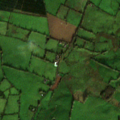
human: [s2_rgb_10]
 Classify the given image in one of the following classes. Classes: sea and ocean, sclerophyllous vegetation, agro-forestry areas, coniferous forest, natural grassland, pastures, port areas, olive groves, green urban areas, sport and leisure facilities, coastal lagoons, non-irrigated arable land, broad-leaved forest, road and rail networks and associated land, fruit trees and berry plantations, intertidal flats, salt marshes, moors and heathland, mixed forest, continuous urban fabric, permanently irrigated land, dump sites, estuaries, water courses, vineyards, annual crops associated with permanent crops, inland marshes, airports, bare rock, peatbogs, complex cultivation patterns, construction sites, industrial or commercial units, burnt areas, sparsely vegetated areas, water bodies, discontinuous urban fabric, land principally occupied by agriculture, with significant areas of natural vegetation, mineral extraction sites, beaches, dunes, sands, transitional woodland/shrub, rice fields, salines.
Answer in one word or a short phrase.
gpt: pastures